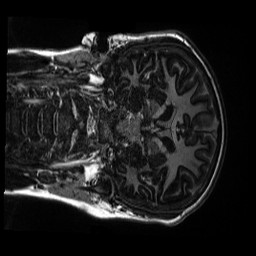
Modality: MP2RAGE
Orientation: coronal
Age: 12
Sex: female
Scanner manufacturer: siemens
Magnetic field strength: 3 T
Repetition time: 4 s
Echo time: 0.00303 s